Question: In a Maven-Spring-Hibernate-MySql running on Tomcat web app I'm using hibernate ddl to generate my DB schema with MySQL5InnoDBDialect.
The schema is generated just fine except the cascade option for foreign-keys. For example I have this structure:
A user object that holds user-details object, both sharing the same key:
'''
@Entity
@Table(name = "Users")
public class User implements Serializable {
private static final long serialVersionUID = -359364426541408141L;
/*--- Members ---*/
/**
* The unique generated ID of the entity.
*/
@Id
@GeneratedValue(strategy = GenerationType.IDENTITY)
@Column(name = "User_Id")
protected long id;
@Getter
@OneToOne(cascade = CascadeType.ALL, fetch = FetchType.EAGER, mappedBy = "user", optional = true)
protected UserDetails userDetails;
...
}
'''
And the user-details:
'''
@Entity
@Table(name = "UserDetails")
public class UserDetails implements Serializable {
private static final long serialVersionUID = 957231221603878419L;
/*--- Members ---*/
/**
* Shared Key
*/
@Id
@GeneratedValue(generator = "User-Primary-Key")
@GenericGenerator(name = "User-Primary-Key", strategy = "foreign", parameters = { @Parameter(name = "property", value = "user") })
@Column(name = "User_Id")
protected long id;
@Getter
@Setter
@OneToOne(optional = false, fetch = FetchType.LAZY)
@PrimaryKeyJoinColumn
private User user;
...
}
'''
When generating the schema, the foreign-key from users-details table to users table is missing the cascading.
Here is the schema creation of the user-details:
'''
CREATE TABLE 'userdetails' (
'User_Id' bigint(20) NOT NULL,
'Creation_Time' bigint(20) NOT NULL,
'EMail' varchar(128) DEFAULT NULL,
'Enabled' bit(1) NOT NULL,
'First_Name' varchar(15) DEFAULT NULL,
'Last_Name' varchar(25) DEFAULT NULL,
'Password' varchar(64) NOT NULL,
'User_Name' varchar(15) NOT NULL,
PRIMARY KEY ('User_Id'),
UNIQUE KEY 'User_Name' ('User_Name'),
UNIQUE KEY 'EMail' ('EMail'),
KEY 'FKAE447BD7BF9006F5' ('User_Id'),
CONSTRAINT 'FKAE447BD7BF9006F5' FOREIGN KEY ('User_Id') REFERENCES 'users' ('User_Id')
) ENGINE=InnoDB DEFAULT CHARSET=utf8$$
'''
As you can see there isn't any "ON DELETE CASCADE" written there in the "FOREIGN KEY" section.
This issue is also described <URL> as well.
So I tried adding the @OnDelete annotation above the userDetails member with no luck..
I then created my own dialect overriding the supportsCascadeDelete:
'''
public class MySql5Dialect extends MySQL5InnoDBDialect {
public MySql5Dialect() {
super();
}
@Override
public String getTableTypeString() {
return " ENGINE=InnoDB DEFAULT CHARSET=utf8";
}
@Override
public boolean supportsCascadeDelete() {
return true;
}
}
'''
But still with no change. My foreign key cascading option still set to "RESTRICT" after generating the schema:

Is there a way to resolve this issue (non-manually of course)?
## UPDATE
Following <URL>, which leads me to my first question - what is the meaning of that? I mean "OnDelete" is pretty straight forward - when I delete the parent delete the child as well, but what is the meaning of the "OnUpdate" option? How does it affect my app when it set to restrict/cascade?
My second question refers to cascading with a OneToMany relation. My User class hols many UserProviders.
The following code is from the class:
'''
@OneToMany(fetch = FetchType.EAGER, cascade = CascadeType.ALL, orphanRemoval = true)
@JoinTable(name = "Users_Providers", joinColumns = @JoinColumn(name = "User_Id"), inverseJoinColumns = @JoinColumn(name = "Provider_Id"))
protected Set<UserProvider> userProviders = new HashSet<>(0);
'''
And this is the inverse relation, from the class:
'''
@ManyToOne(fetch = FetchType.LAZY)
@JoinTable(name = "Users_Providers", joinColumns = @JoinColumn(name = "Provider_Id", insertable = false, updatable = false), inverseJoinColumns = @JoinColumn(name = "User_Id"))
@OnDelete(action = OnDeleteAction.CASCADE)
protected User user;
'''
So after using the @OnDelete annotation I expected to see the onDelete option with cascade in the join table, but it isn't :( Have I used it correctly?
Last question - What about unidirectional relation such as @ElementCollection?
My class holds an ElementCollection of roles (each user can be assigned with one or more roles):
'''
@ElementCollection(fetch = FetchType.EAGER, targetClass = Role.class)
@CollectionTable(name = "Users_Roles", joinColumns = @JoinColumn(name = "User_Id", referencedColumnName = "User_Id"))
@Column(name = "Role")
protected Set<Role> roles = new HashSet<Enums.Role>(0);
'''
A Role is just an enum, not an entity hence I cannot point back from a role to the parent entity. In this case, is there a way to cascade the onDelete?
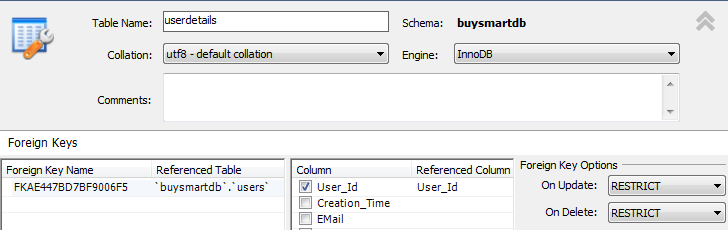
Answer: After investigating the issue I came up with the following methods to deal with DB schema generation (assuming you are using Hibernate as your JPA provider):
- <URL>

The db-additions.sql file contains the queries that adapt my DB, in my case create the Ondelete Cascade. For instance:
'''
ALTER TABLE 'buysmartdb'.'users_providers' DROP FOREIGN KEY 'FKB4152EEBBF9006F5' ;
ALTER TABLE 'buysmartdb'.'users_providers'
ADD CONSTRAINT 'FKB4152EEBBF9006F5'
FOREIGN KEY ('User_Id' )
REFERENCES 'buysmartdb'.'users' ('User_Id' )
ON DELETE CASCADE
ON UPDATE CASCADE;
'''
Notice that the scripts triggered by the ResourceDatabasePopulator applies after the schema is generated by Hibernate ddl, which is good. I know that sinply due to the final result, I couldn't really make sure it is guaranteed.
- <URL>
I hope this will help someone..